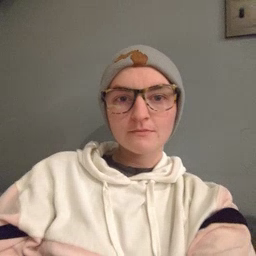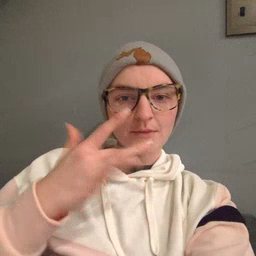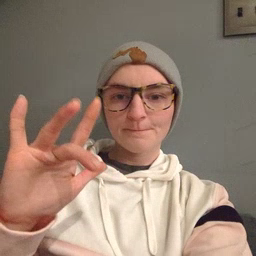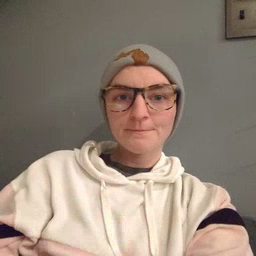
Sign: empty